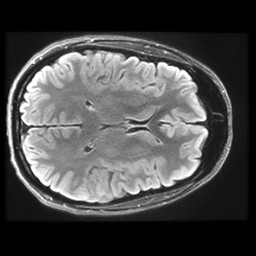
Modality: FLAIR
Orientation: axial
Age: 28
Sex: female
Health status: healthy
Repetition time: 12 s
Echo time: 0.09782 s